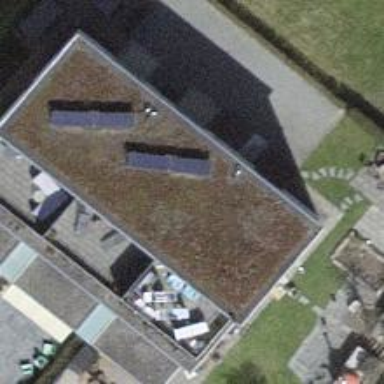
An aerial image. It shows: Building with flat roof.